Question: Consider:

Is it true that 'unicode=utf16'?
Many are saying Unicode is a standard, not an encoding, but most editors support save as Unicode actually.
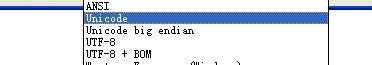
Answer: > most editors support save as 'Unicode' encoding actually.
This is an unfortunate misnaming perpetrated by Windows.
Because Windows uses UTF-16LE encoding internally as the memory storage format for Unicode strings, it considers this to be the natural encoding of Unicode text. In the Windows world, there are ANSI strings (the system codepage on the current machine, subject to total unportability) and there are Unicode strings (stored internally as UTF-16LE).
This was all devised in the early days of Unicode, before we realised that UCS-2 wasn't enough, and before UTF-8 was invented. This is why Windows's support for UTF-8 is all-round poor.
This misguided naming scheme became part of the user interface. A text editor that uses Windows's encoding support to provide a range of encodings will automatically and inappropriately describe UTF-16LE as "Unicode", and UTF-16BE, if provided, as "Unicode big-endian".
(Other editors that do encodings themselves, like Notepad++, don't have this problem.)
If it makes you feel any better about it, 'ANSI' strings aren't based on any ANSI standard, either.